Question: I want to print a matrix like the following using python:

Can anyone help me to write the code?
See the format is different with respect to the default format of python.
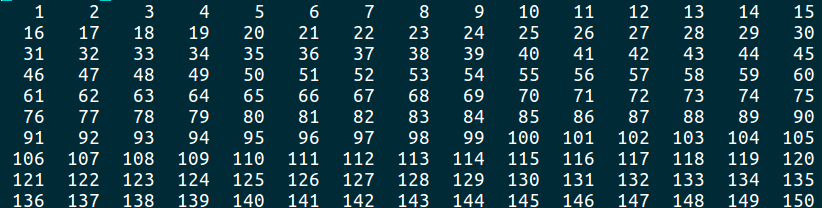
Answer: You can try this
'''
x=[str(i) for i in range(1,151)]
t=[x[i:i+15] for i in range(0,136,15)]
for i in range(len(t)):
for j in range(len(t[i])):
if(len(t[i][j])==1):
t[i][j]=' '+t[i][j]
elif(len(t[i][j])==2):
t[i][j]=' '+t[i][j]
elif(len(t[i][j])==3):
t[i][j]=' '+t[i][j]
for x in t:
string=''.join(x)
print(string)
1 2 3 4 5 6 7 8 9 10 11 12 13 14 15
16 17 18 19 20 21 22 23 24 25 26 27 28 29 30
31 32 33 34 35 36 37 38 39 40 41 42 43 44 45
46 47 48 49 50 51 52 53 54 55 56 57 58 59 60
61 62 63 64 65 66 67 68 69 70 71 72 73 74 75
76 77 78 79 80 81 82 83 84 85 86 87 88 89 90
91 92 93 94 95 96 97 98 99 100 101 102 103 104 105
106 107 108 109 110 111 112 113 114 115 116 117 118 119 120
121 122 123 124 125 126 127 128 129 130 131 132 133 134 135
136 137 138 139 140 141 142 143 144 145 146 147 148 149 150
'''